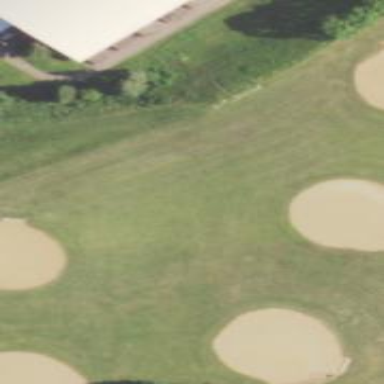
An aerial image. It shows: Baseball pitch for leisure and sports activities.